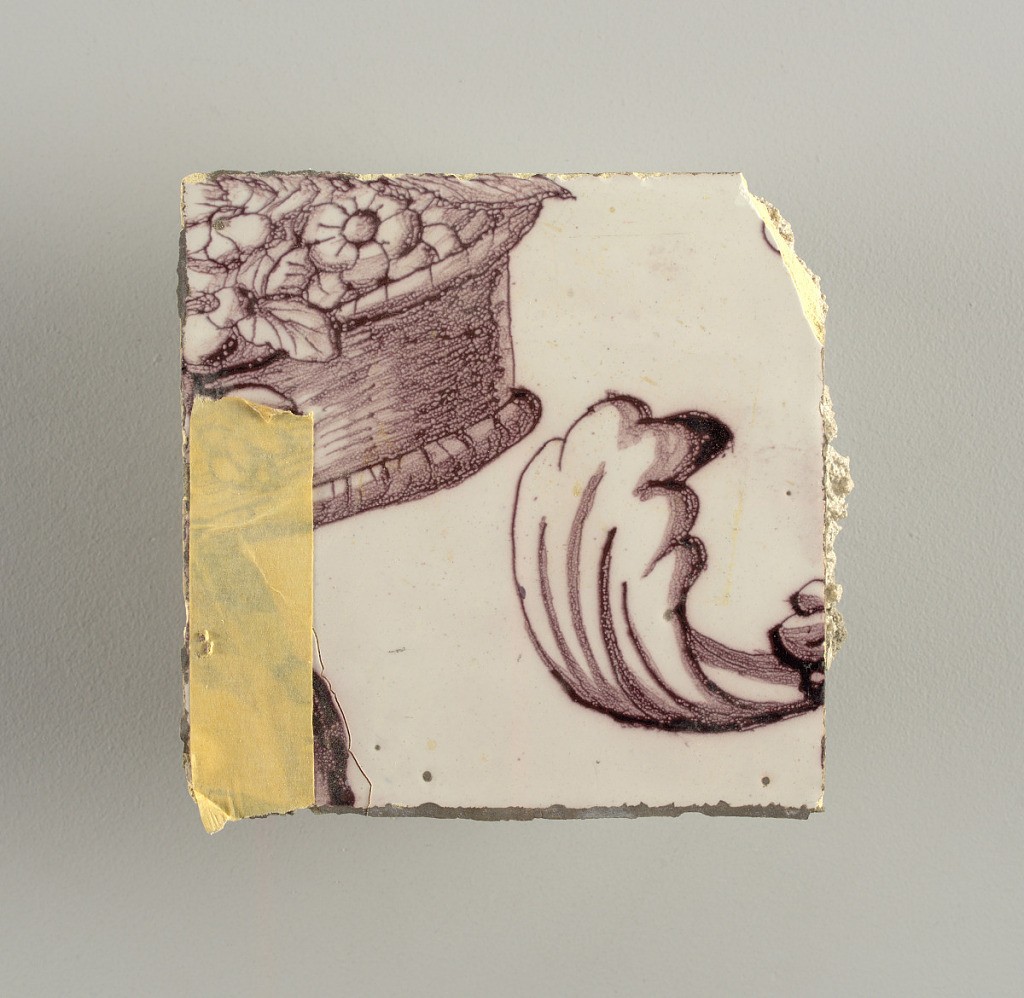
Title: Tile wall facing
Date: ca. 1725
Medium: Tin-glazed earthenware, underglaze
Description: Horizontal rectangle.  Thirty tiles wide and twenty-three tiles high with opening for fireplace eleven tiles wide and ten high.  Foliage arabesques disposed about three vertical axes from which are emphazised by urns at center and right, and at left by the figure of a standing woman carrying an infant on her arm and accompanied by two children.